Interaction volume radius: 5 \u00c5
Interaction volume height: 35 \u00c5
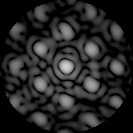
Disorder parameter: 0.409